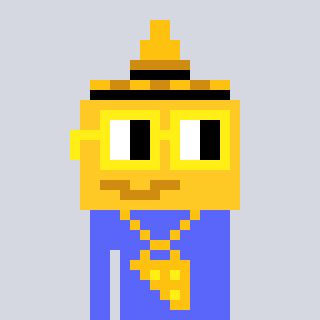
a pixel art character with square yellow glasses, a mustard-shaped head and a purple-colored body on a cool background